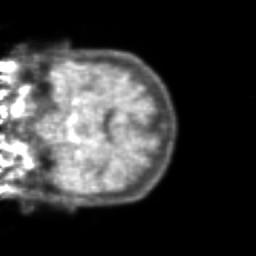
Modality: PET
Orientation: coronal
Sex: male
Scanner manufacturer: ge